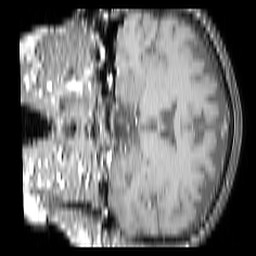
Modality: T1w
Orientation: coronal
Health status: ill
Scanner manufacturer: philips
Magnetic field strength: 3 T
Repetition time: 0.3787 s
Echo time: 0.002908 s